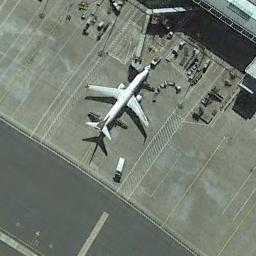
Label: airplane